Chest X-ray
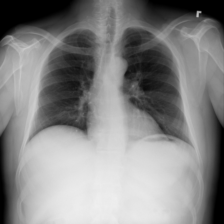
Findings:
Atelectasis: negative
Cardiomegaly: negative
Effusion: negative
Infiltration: positive
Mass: negative
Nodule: negative
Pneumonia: negative
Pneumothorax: negative
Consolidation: negative
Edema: negative
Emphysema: negative
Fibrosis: negative
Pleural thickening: negative
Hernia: negative